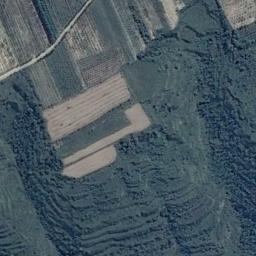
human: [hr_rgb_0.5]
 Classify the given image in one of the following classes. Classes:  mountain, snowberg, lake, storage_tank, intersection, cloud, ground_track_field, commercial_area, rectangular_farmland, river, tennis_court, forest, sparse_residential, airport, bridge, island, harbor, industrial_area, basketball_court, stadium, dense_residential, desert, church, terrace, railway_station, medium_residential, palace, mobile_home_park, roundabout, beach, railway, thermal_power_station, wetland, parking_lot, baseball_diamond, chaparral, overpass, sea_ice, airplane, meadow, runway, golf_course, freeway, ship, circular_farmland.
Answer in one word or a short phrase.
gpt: terrace